Question:
My query data design in table like this :
'''
SHIPMENT_NO SHIPMENT_DATE PART_NAME BOX_NUMBER
DG3-<PHONE> 4/24/2014 TEST S201551254
DG3-<PHONE> 4/24/2014 TEST S010101010
DG3-<PHONE> 4/24/2014 TEST S100200123
DG2-<PHONE> 4/24/2014 DG-M11-A S001545525
'''
What I wanted is :
'''
SHIPMENT_NO SHIPMENT_DATE PART_NAME BOX_NUMBER
DG3-<PHONE> 4/24/2014 TEST S201551254
4/24/2014 TEST S010101010
4/24/2014 TEST S100200123
DG2-<PHONE> 4/24/2014 DG-M11-A S001545525
'''
Because the shipment no DG3-<PHONE> same, so it will show just 1 value.
and here is My Oracle SQL :
'''
SELECT SHIPMENT_NO, SHIPMENT_DATE, PART_NAME, BOX_NUMBER FROM DIGI_SHIPMENT_SCAN WHERE TO_CHAR(SHIPMENT_DATE,'YYYY-MM-DD') BETWEEN '$start_date' AND '$end_date' GROUP BY SHIPMENT_NO, SHIPMENT_DATE, PART_NAME, BOX_NUMBER
while($d1 = oci_fetch_array($result_q1))
{
$shp_no = $d1['SHIPMENT_NO'];
$shp_date = $d1['SHIPMENT_DATE'];
$part_name = $d1['PART_NAME'];
$box_number = $d1['BOX_NUMBER'];
SELECT COUNT(*) AS TOTAL_SHP FROM DIGI_SHIPMENT_SCAN WHERE TO_CHAR(SHIPMENT_DATE,'YYYY-MM-DD') BETWEEN '$start_date' AND '$end_date' AND SHIPMENT_NO = '$shp_no'
$result_q3 = oci_parse($c1, $q3);
oci_execute($result_q3);
$d3 = oci_fetch_array($result_q3);
$total_shp = $d3['TOTAL_SHP'];
<td class="td_brd7 td_brd6" rowspan="<?php echo $total_shp; ?>"><?php echo $shp_no; ?></td>
<td class="td_brd7 td_brd6" rowspan="<?php echo $total_shp; ?>"><?php echo $shp_date; ?></td>
<td class="td_brd7 td_brd6" rowspan="<?php echo $total_shp; ?>"><?php echo $part_name; ?></td>
<td class="td_brd7 td_brd6" rowspan="<?php echo $total_shp; ?>"><?php echo $box_number; ?></td>
}
'''
When the result appears, it will show Double Shipment No depends on the BOX Number total row query.
You can see on the picture, Shipment No should be show 1 value because same value.
Please help to advice.
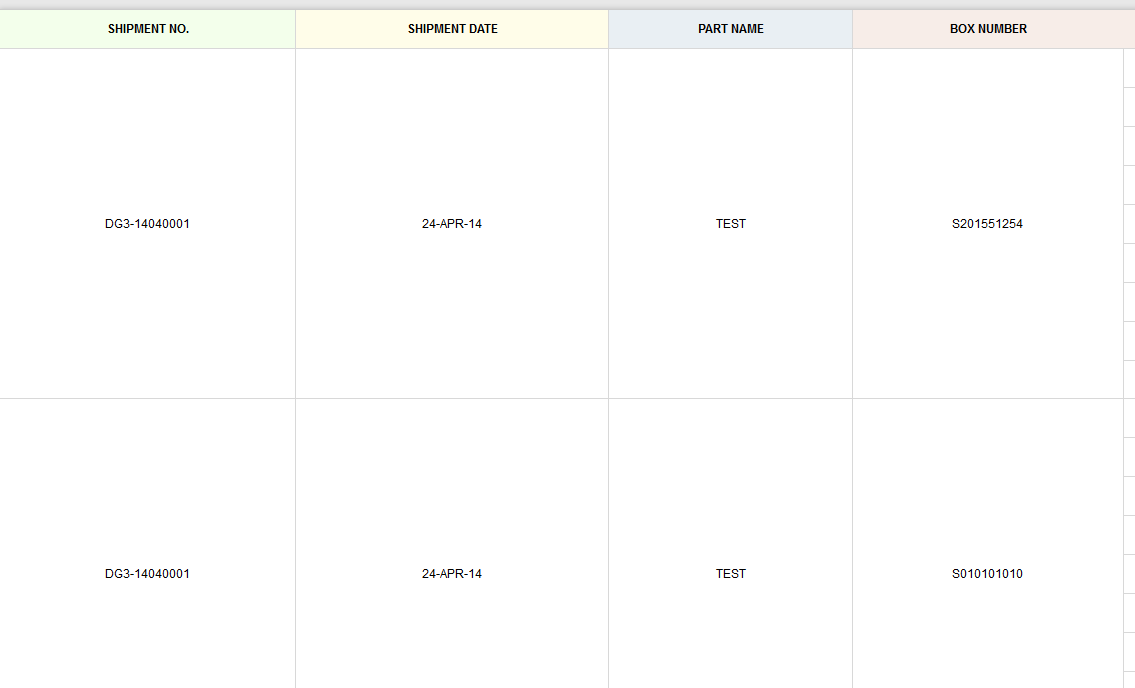
Answer: This sort of formatting really should be done at the application level, even though it is possible in SQL. Removing the value from a row of a table makes the result no longer a relational data set.
You can do this with 'LAG()':
'''
SELECT (CASE WHEN SHIPMENT_NO = LAG(SHIPMENT_NO) OVER (ORDER BY SHIPMENT_NO, SHIPMENT_DATE, PART_NAME, BOX_NUMBER) AND
SHIPMENT_DATE = LAG(SHIPMENT_DATE) OVER (ORDER BY SHIPMENT_NO, SHIPMENT_DATE, PART_NAME, BOX_NUMBER) AND
PART_NAME = LAG(PART_NAME) OVER (ORDER BY SHIPMENT_NO, SHIPMENT_DATE, PART_NAME, BOX_NUMBER)
THEN ''
ELSE SHIPMENT_NO
END) as SHIPMENT_NO,
DSS.SHIPMENT_DATE, DSS.PART_NAME, DSS.BOX_NUMBER
FROM DIGI_SHIPMENT_SCAN DSS
WHERE TO_CHAR(SHIPMENT_DATE,'YYYY-MM-DD') BETWEEN '$start_date' AND '$end_date'
GROUP BY DSS.SHIPMENT_NO, DSS.SHIPMENT_DATE, DSS.PART_NAME, DSS>BOX_NUMBER
ORDER BY DSS.SHIPMENT_NO, DSS.SHIPMENT_DATE, DSS.PART_NAME, DSS.BOX_NUMBER;
'''
Doing so requires handling some subtleties. The output needs to be explicitly ordered. You cannot depend on the ordering of a result set unless you include an 'order by' clause. You then need to use the same ordering for the 'lag()', without a 'partition by' clause.
Notice that the query also uses table aliases. This is because the column alias 'SHIPMENT_NO' can be confused with the column 'DSS.SHIPMENT_NO' in the 'order by' clause. You need to be specific, or all the blank columns will appear together.